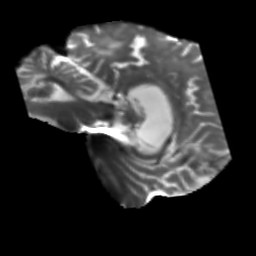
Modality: T2w
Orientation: sagittal
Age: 58
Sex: male
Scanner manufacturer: siemens
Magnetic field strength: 3 T
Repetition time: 5.25 s
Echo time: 0.08 s